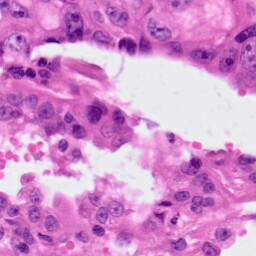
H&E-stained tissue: Lung